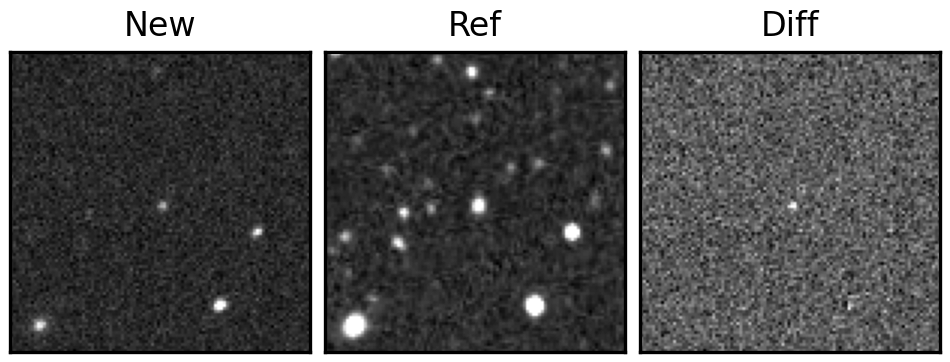
Label: real